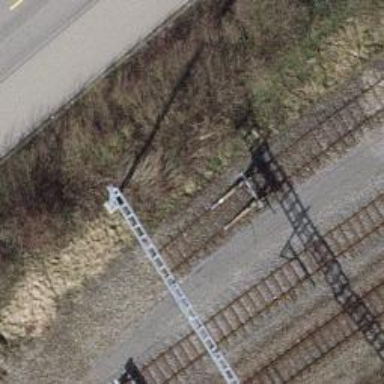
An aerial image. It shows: Railway buffer stop.